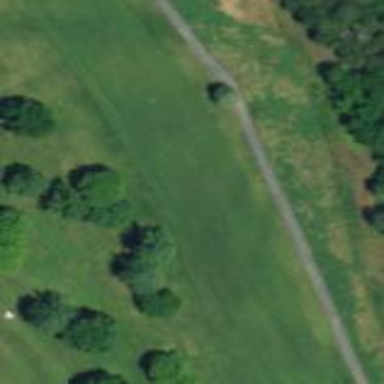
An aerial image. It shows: Golf fairway surrounded by grass.